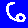
Digit: 6